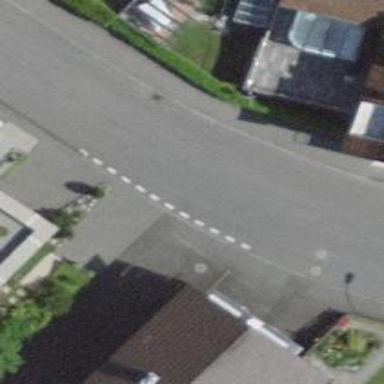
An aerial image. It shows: Residential road with separate sidewalks on both sides.